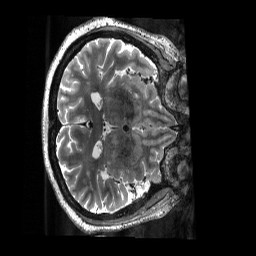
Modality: T2w
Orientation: axial
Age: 53
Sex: female
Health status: ill
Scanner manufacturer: siemens
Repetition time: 3.2 s